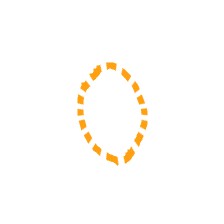
Shape: circle